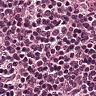
Metastatic tissue present: no